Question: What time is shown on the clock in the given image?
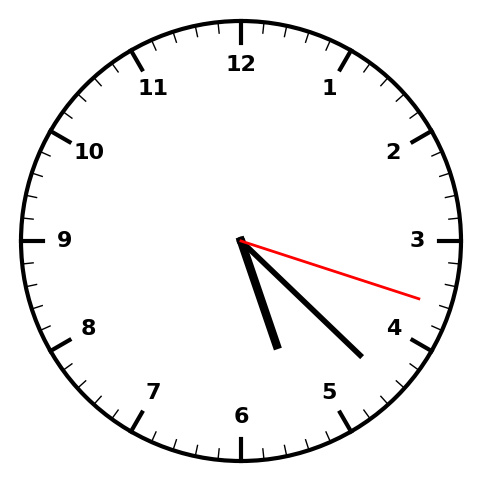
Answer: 05:22:18